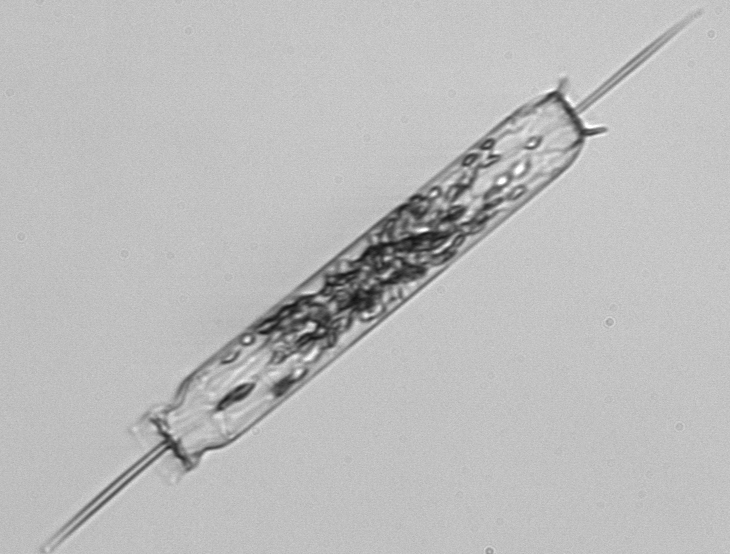
Label: Ditylum_brightwellii